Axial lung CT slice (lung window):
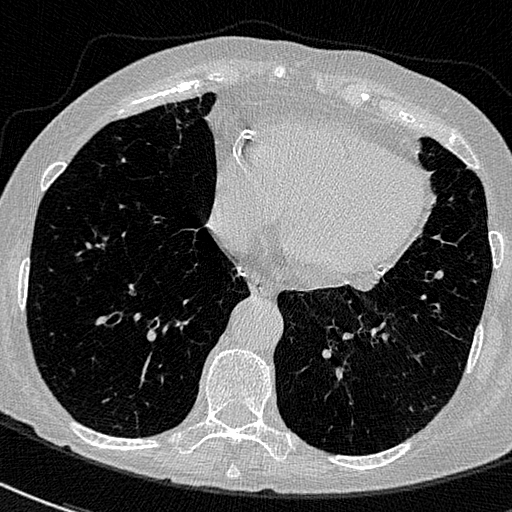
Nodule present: no